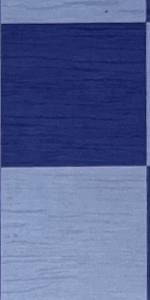
Label: Empty